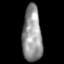
Tissue: lung
Cell type: Epithelial cells
Senescence score: 0.1835
Nuclear area (px): 1064
Mean DAPI intensity: 147.815